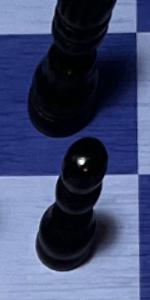
Label: Pawn_Black